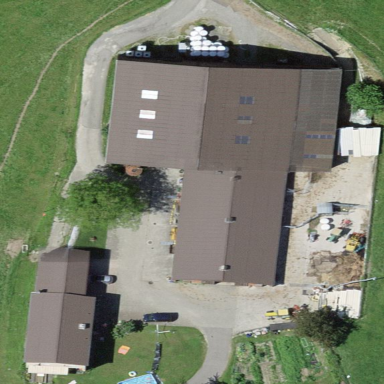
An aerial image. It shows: Farm with farmyard.